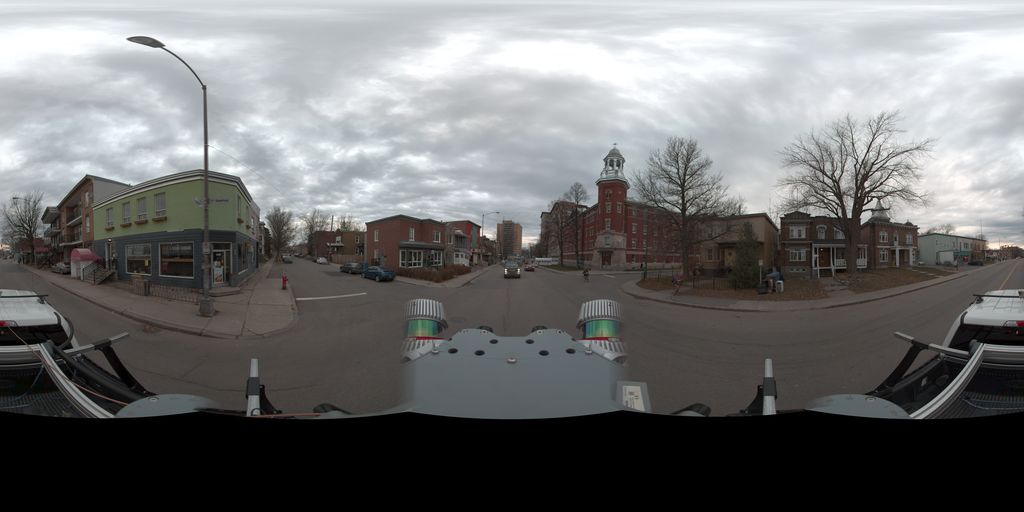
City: quebec_city